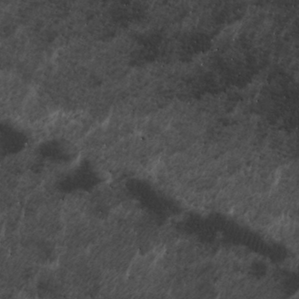
Label: non_frost